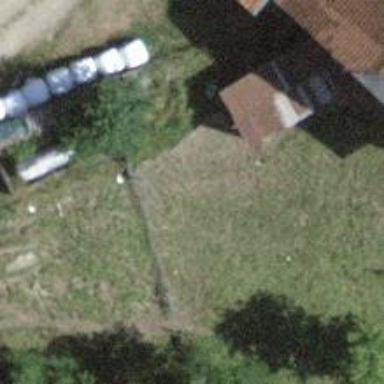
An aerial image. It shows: Farm.